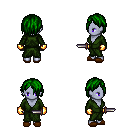
a pixel art fantasy rpg character, female body template, dark elf, purple skin, green robe, white pants, green bangs hairstyle, gold gloves, brown slippers, dagger, four views (front, back, left, right), 2x2 character sprite sheet, small pixel art, hard edges, no anti-aliasing